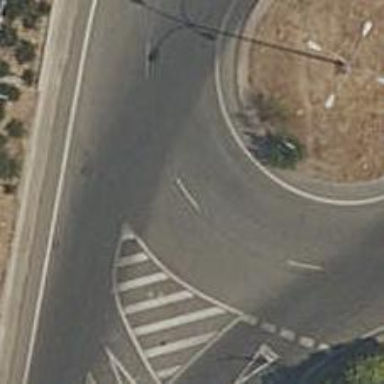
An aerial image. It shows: Tertiary road with asphalt surface leading to roundabout junction.